Question: I have found in <URL> that range of long is from -2^63 to 2^63-1.
When I run this for cycle I'm unable to get over cca 2 000 000 000.
'''
Log.d(TAG, "Long MAX = " + Long.MAX_VALUE);
for (int i = 1; i < 45; i++) {
long result = i * 184528125;
Log.d(TAG, "" + result);
}
'''
Output is "Long MAX = 9223372036854775807" and result values in graph is below.

Sample Java project on codingground.com is <URL>.
What am I missing?
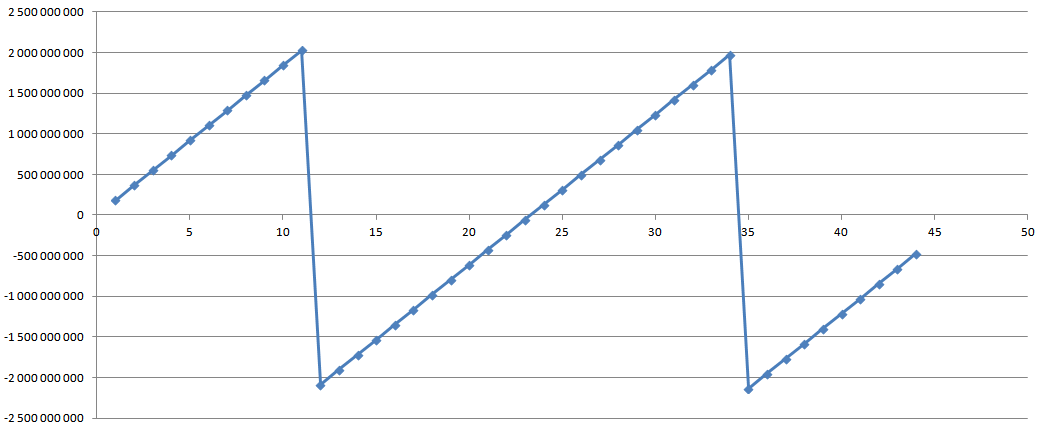
Answer: This line is wrong:
'''
long result = i * 184528125;
'''
It multiplies two 32-bit 'int' values. The result will be a 32-bit 'int' (which has overflowed) which is then converted to a 64-bit 'long'.
You want to do 64-bit multiplication instead. Make one of the two operands a 'long'. The easiest way to do that is to use the 'L' suffix on the constant:
'''
long result = i * 184528125L;
'''